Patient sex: M
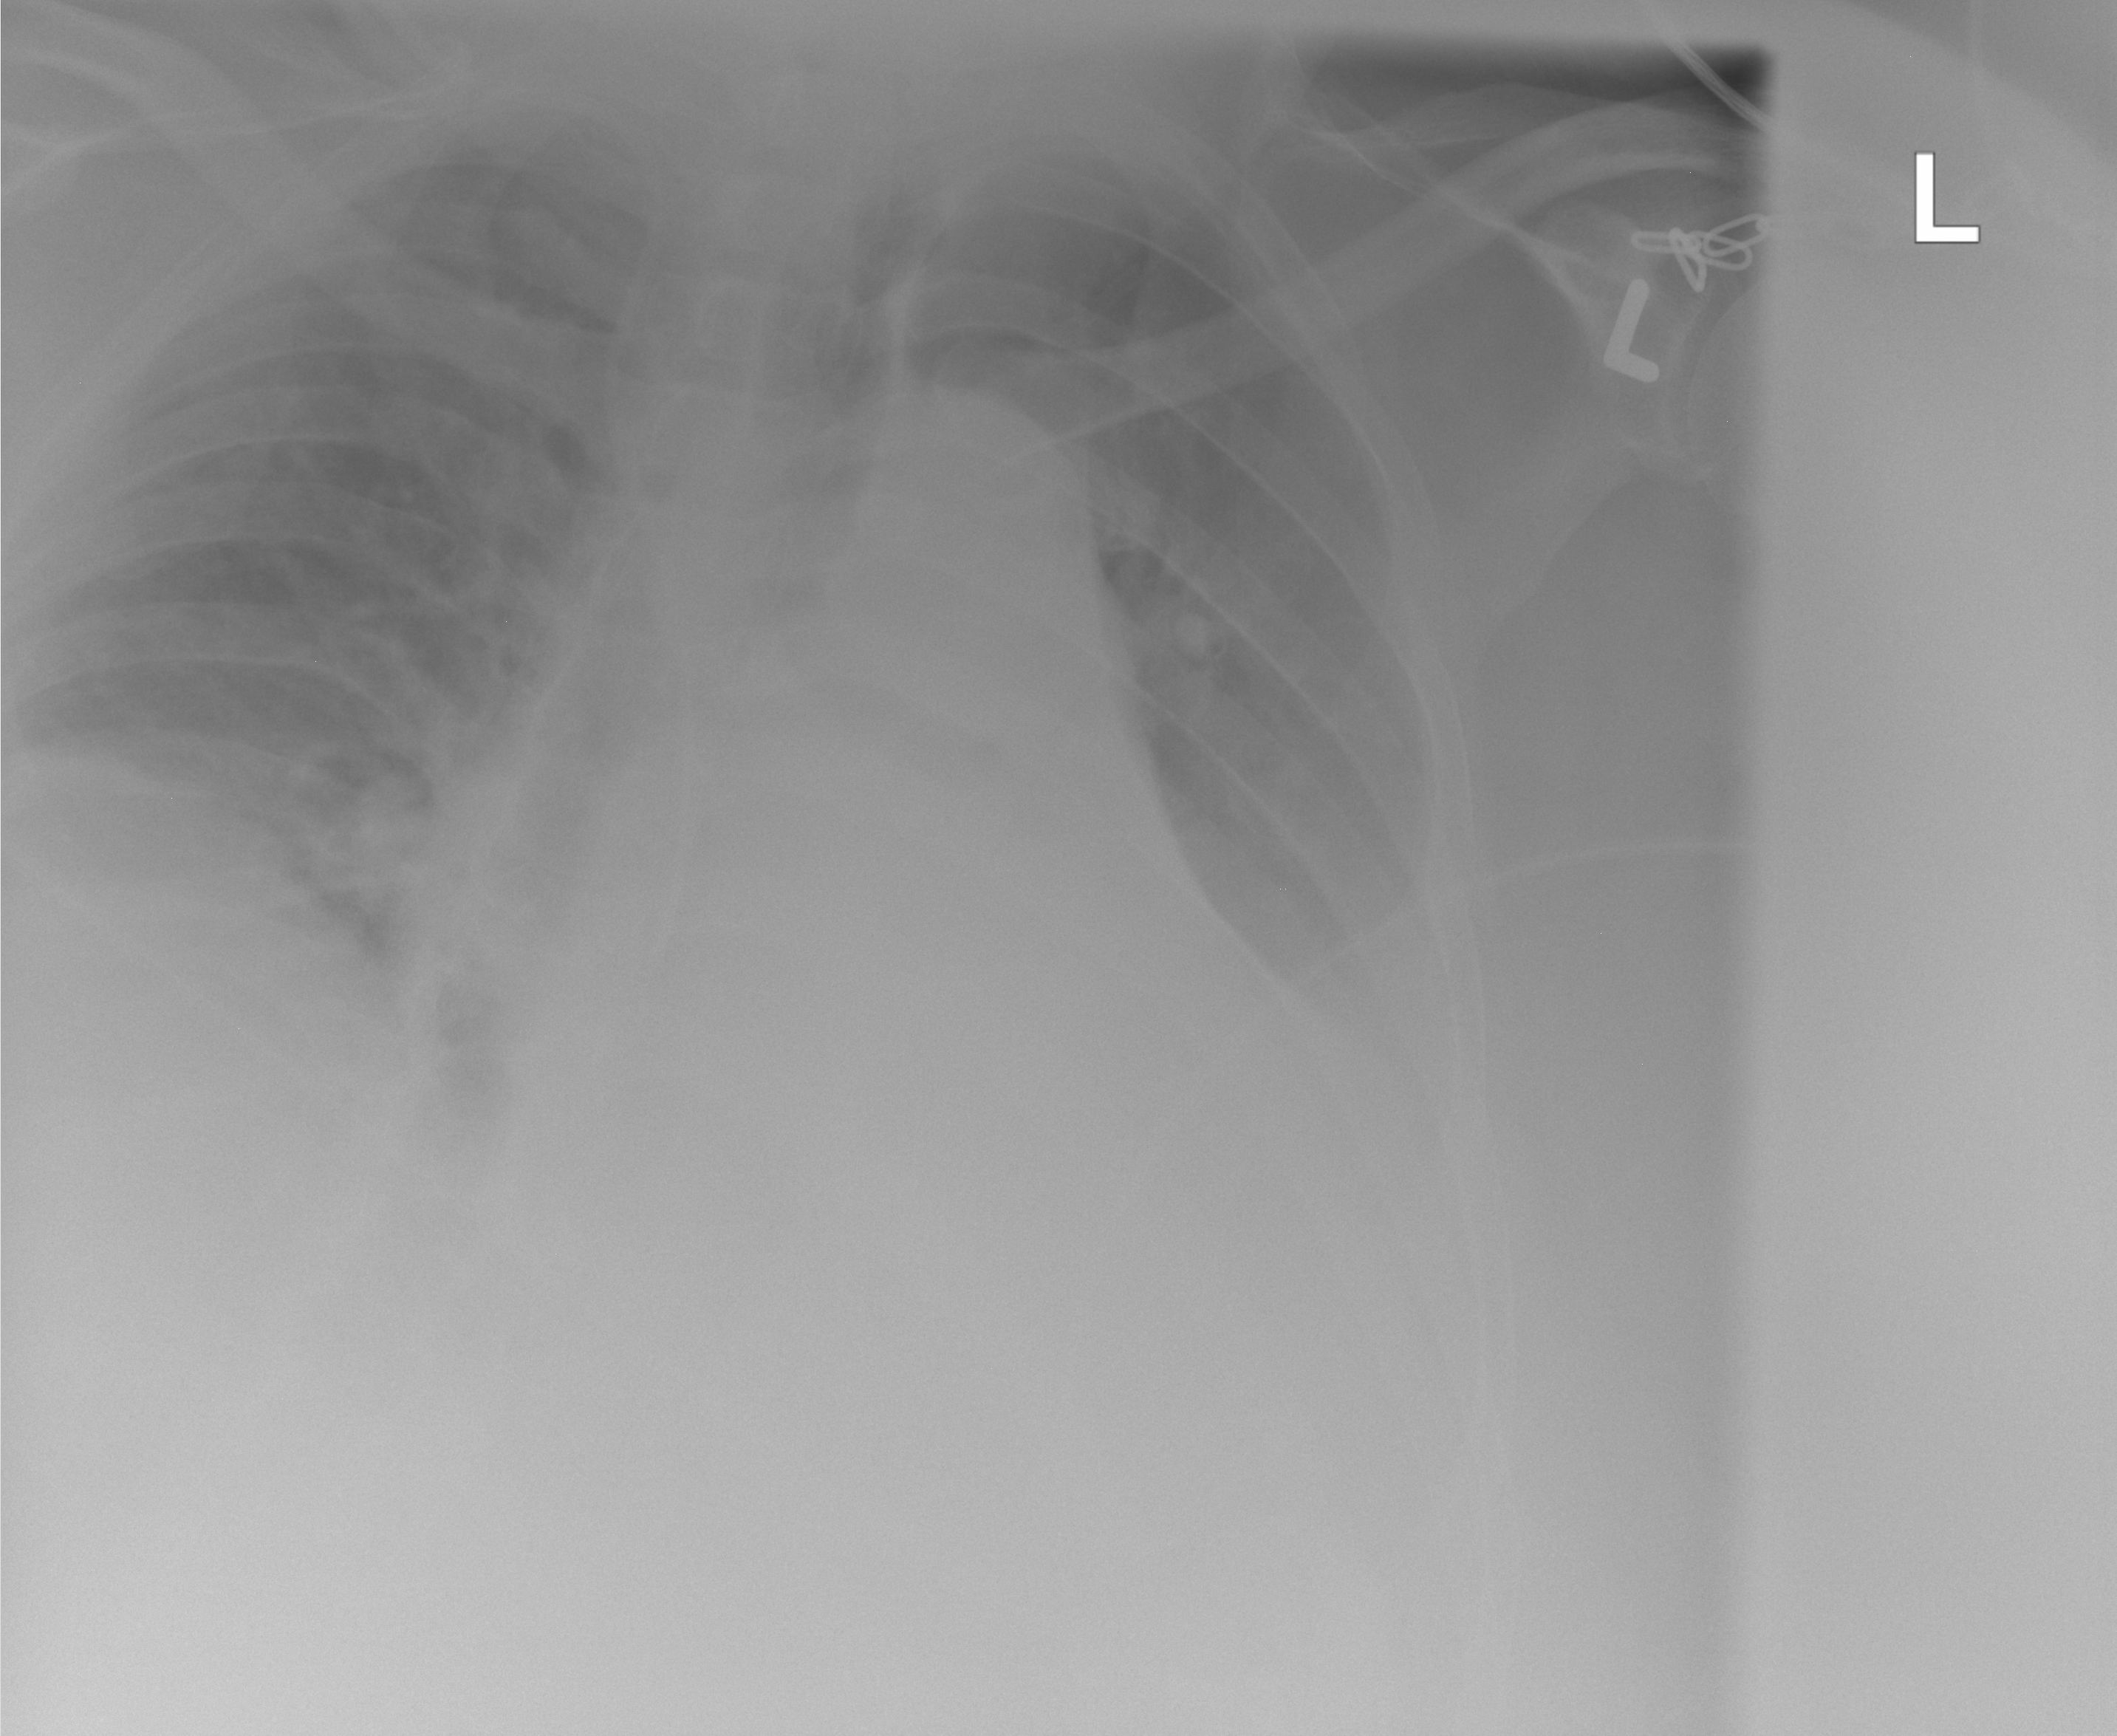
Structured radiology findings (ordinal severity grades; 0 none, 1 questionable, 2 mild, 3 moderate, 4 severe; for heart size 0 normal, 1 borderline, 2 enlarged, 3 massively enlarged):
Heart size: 2
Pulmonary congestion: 1
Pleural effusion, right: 0
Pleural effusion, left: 2
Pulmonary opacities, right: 0
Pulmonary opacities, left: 0
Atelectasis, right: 2
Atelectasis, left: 3